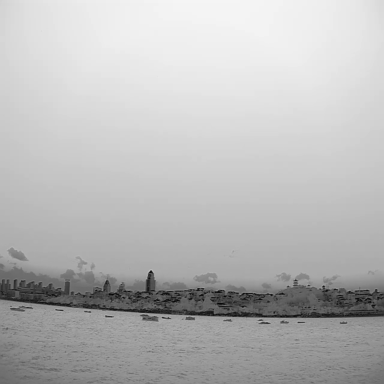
There are 12 bulk_carriers in the infrared image.